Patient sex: M
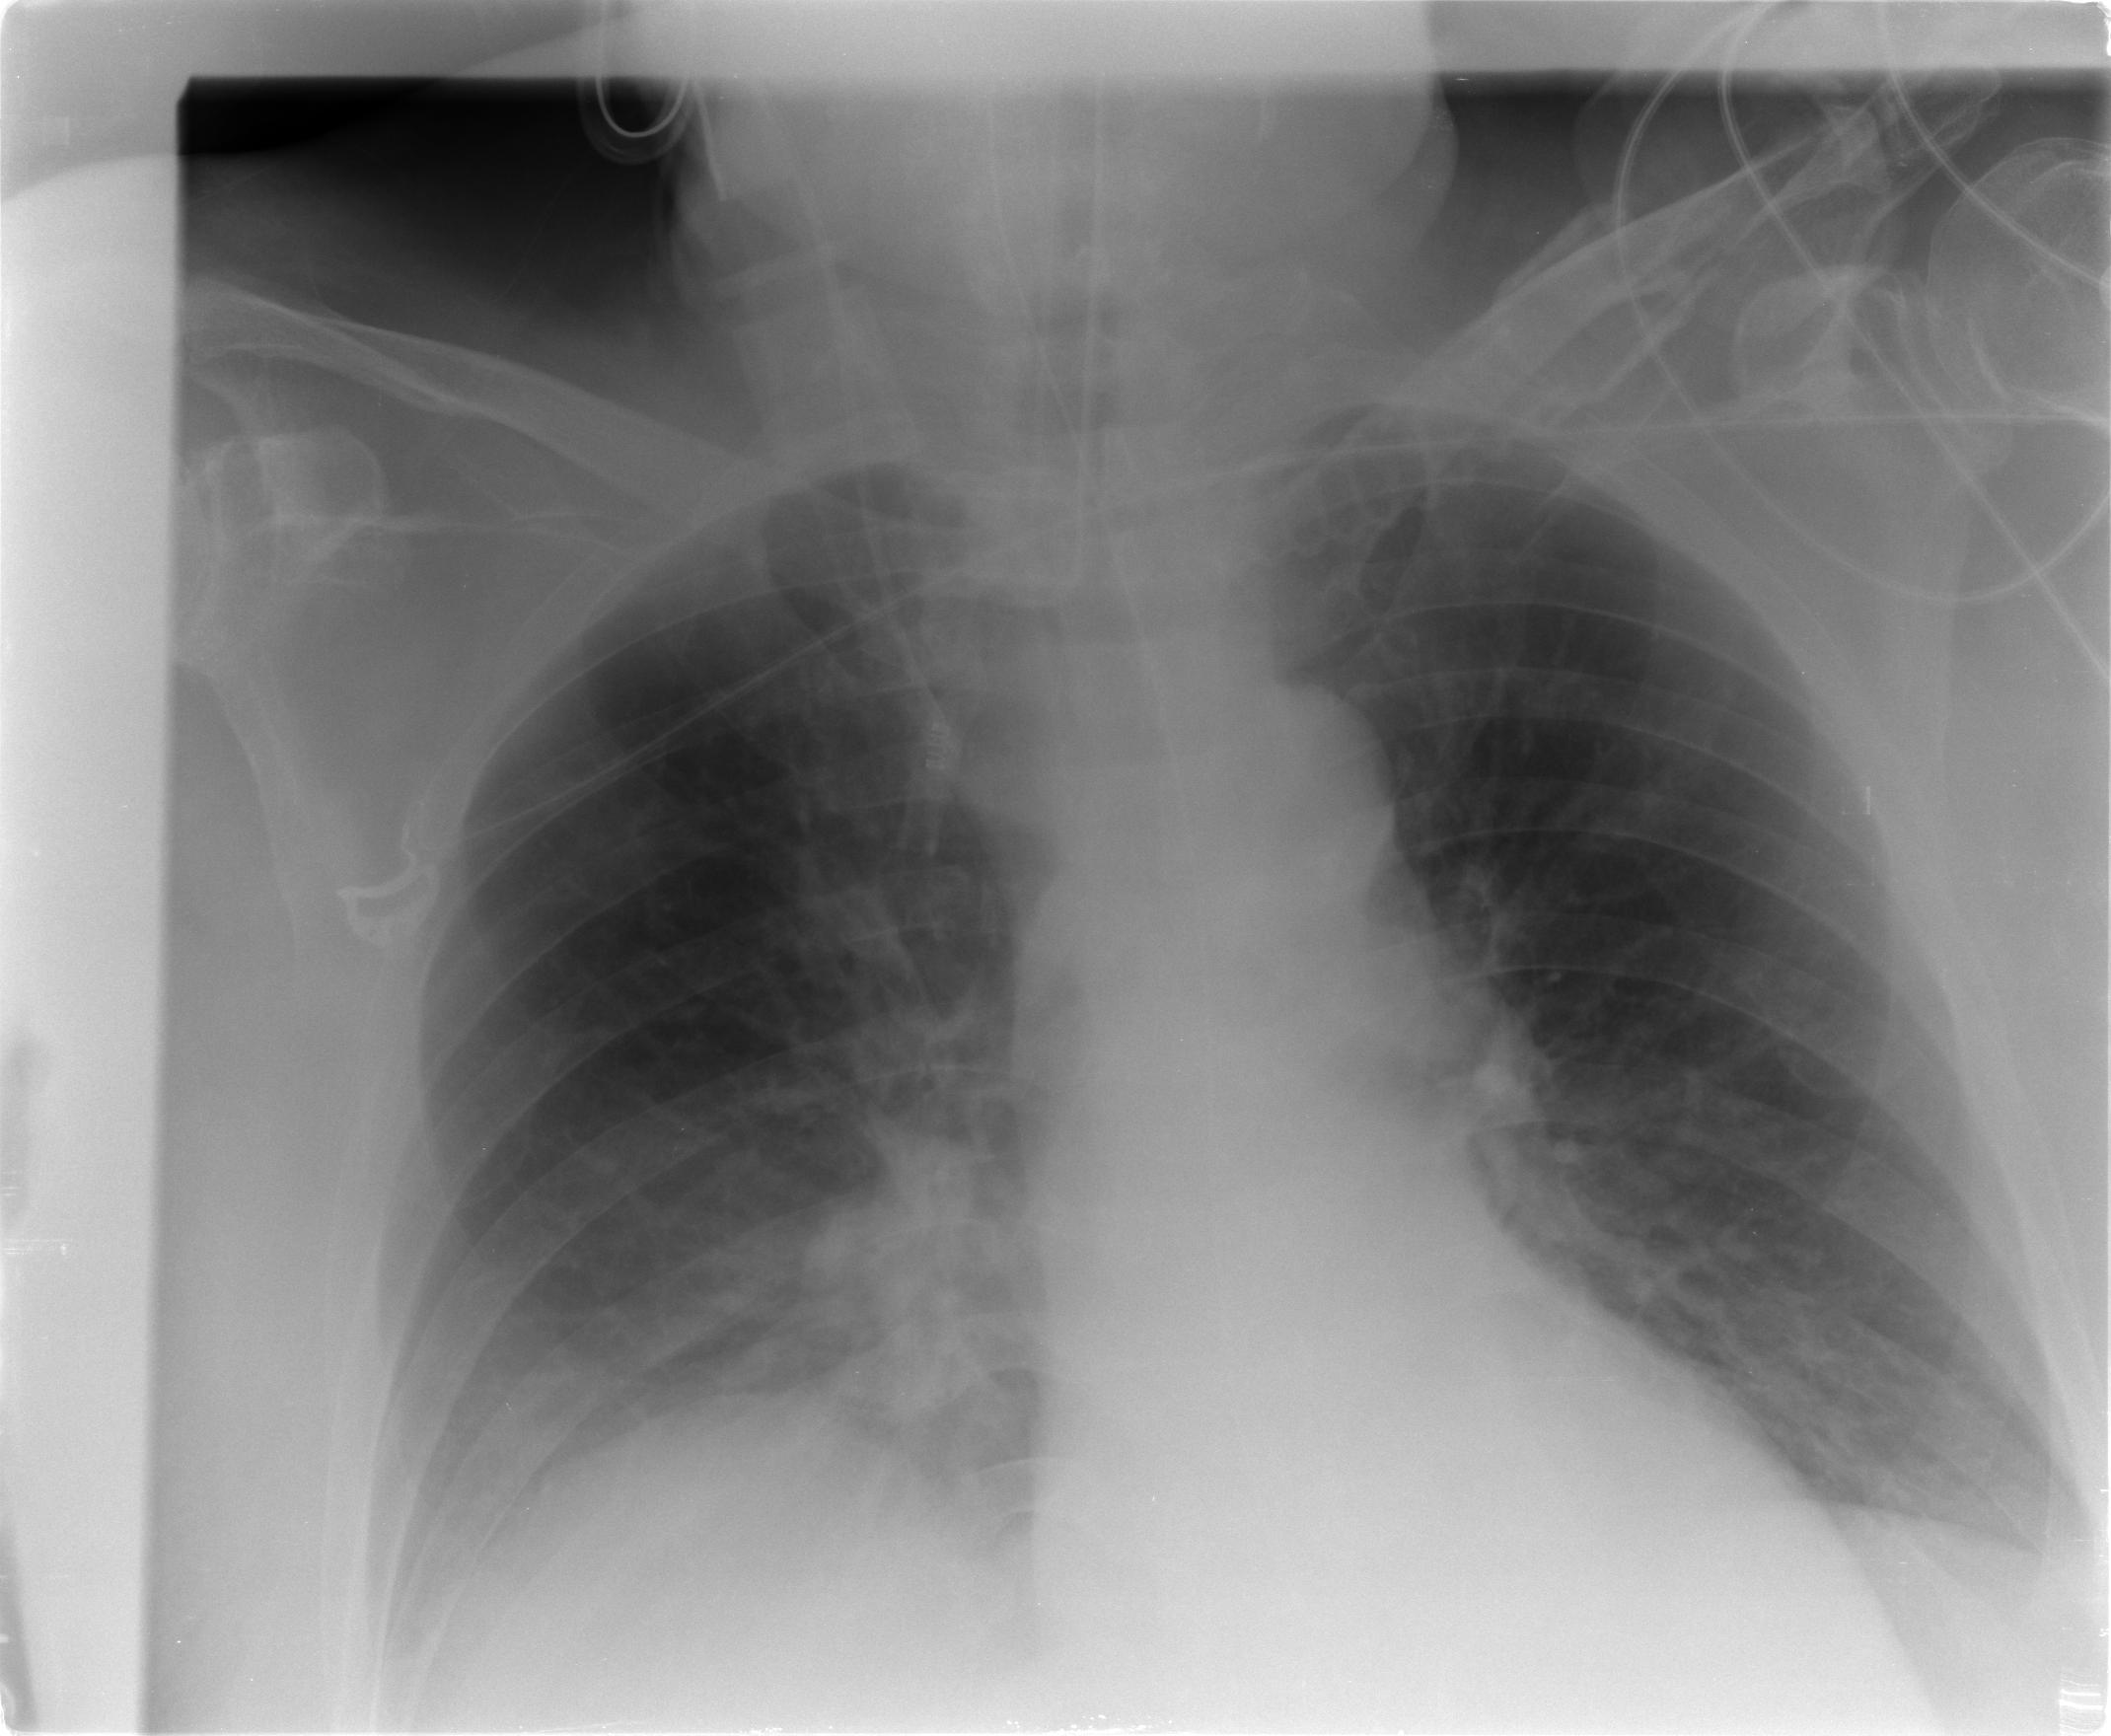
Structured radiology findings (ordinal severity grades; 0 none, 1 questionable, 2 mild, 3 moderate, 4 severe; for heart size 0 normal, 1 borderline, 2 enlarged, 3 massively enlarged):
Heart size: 0
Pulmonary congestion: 2
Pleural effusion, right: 2
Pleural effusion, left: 0
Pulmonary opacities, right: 0
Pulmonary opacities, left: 0
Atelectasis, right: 2
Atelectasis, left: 2